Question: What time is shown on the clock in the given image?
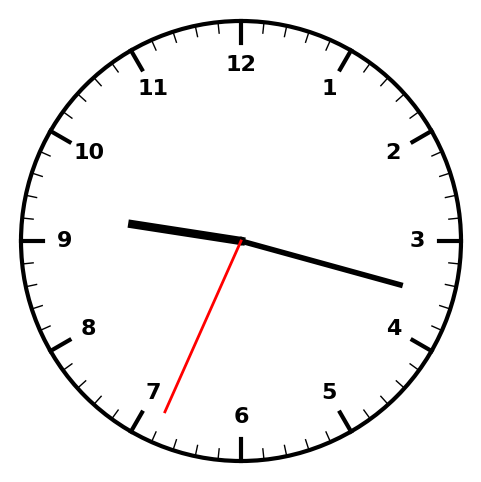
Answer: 09:17:34